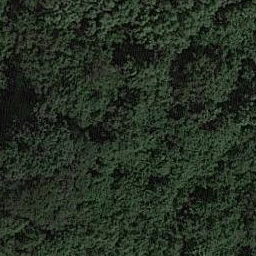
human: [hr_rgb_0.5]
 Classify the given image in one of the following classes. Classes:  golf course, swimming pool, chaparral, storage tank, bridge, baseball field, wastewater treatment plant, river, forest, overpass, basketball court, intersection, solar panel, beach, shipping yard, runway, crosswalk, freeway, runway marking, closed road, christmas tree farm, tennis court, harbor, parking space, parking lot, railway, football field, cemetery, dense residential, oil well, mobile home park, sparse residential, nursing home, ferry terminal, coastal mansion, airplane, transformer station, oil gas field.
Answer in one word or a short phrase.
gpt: forest